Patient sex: M
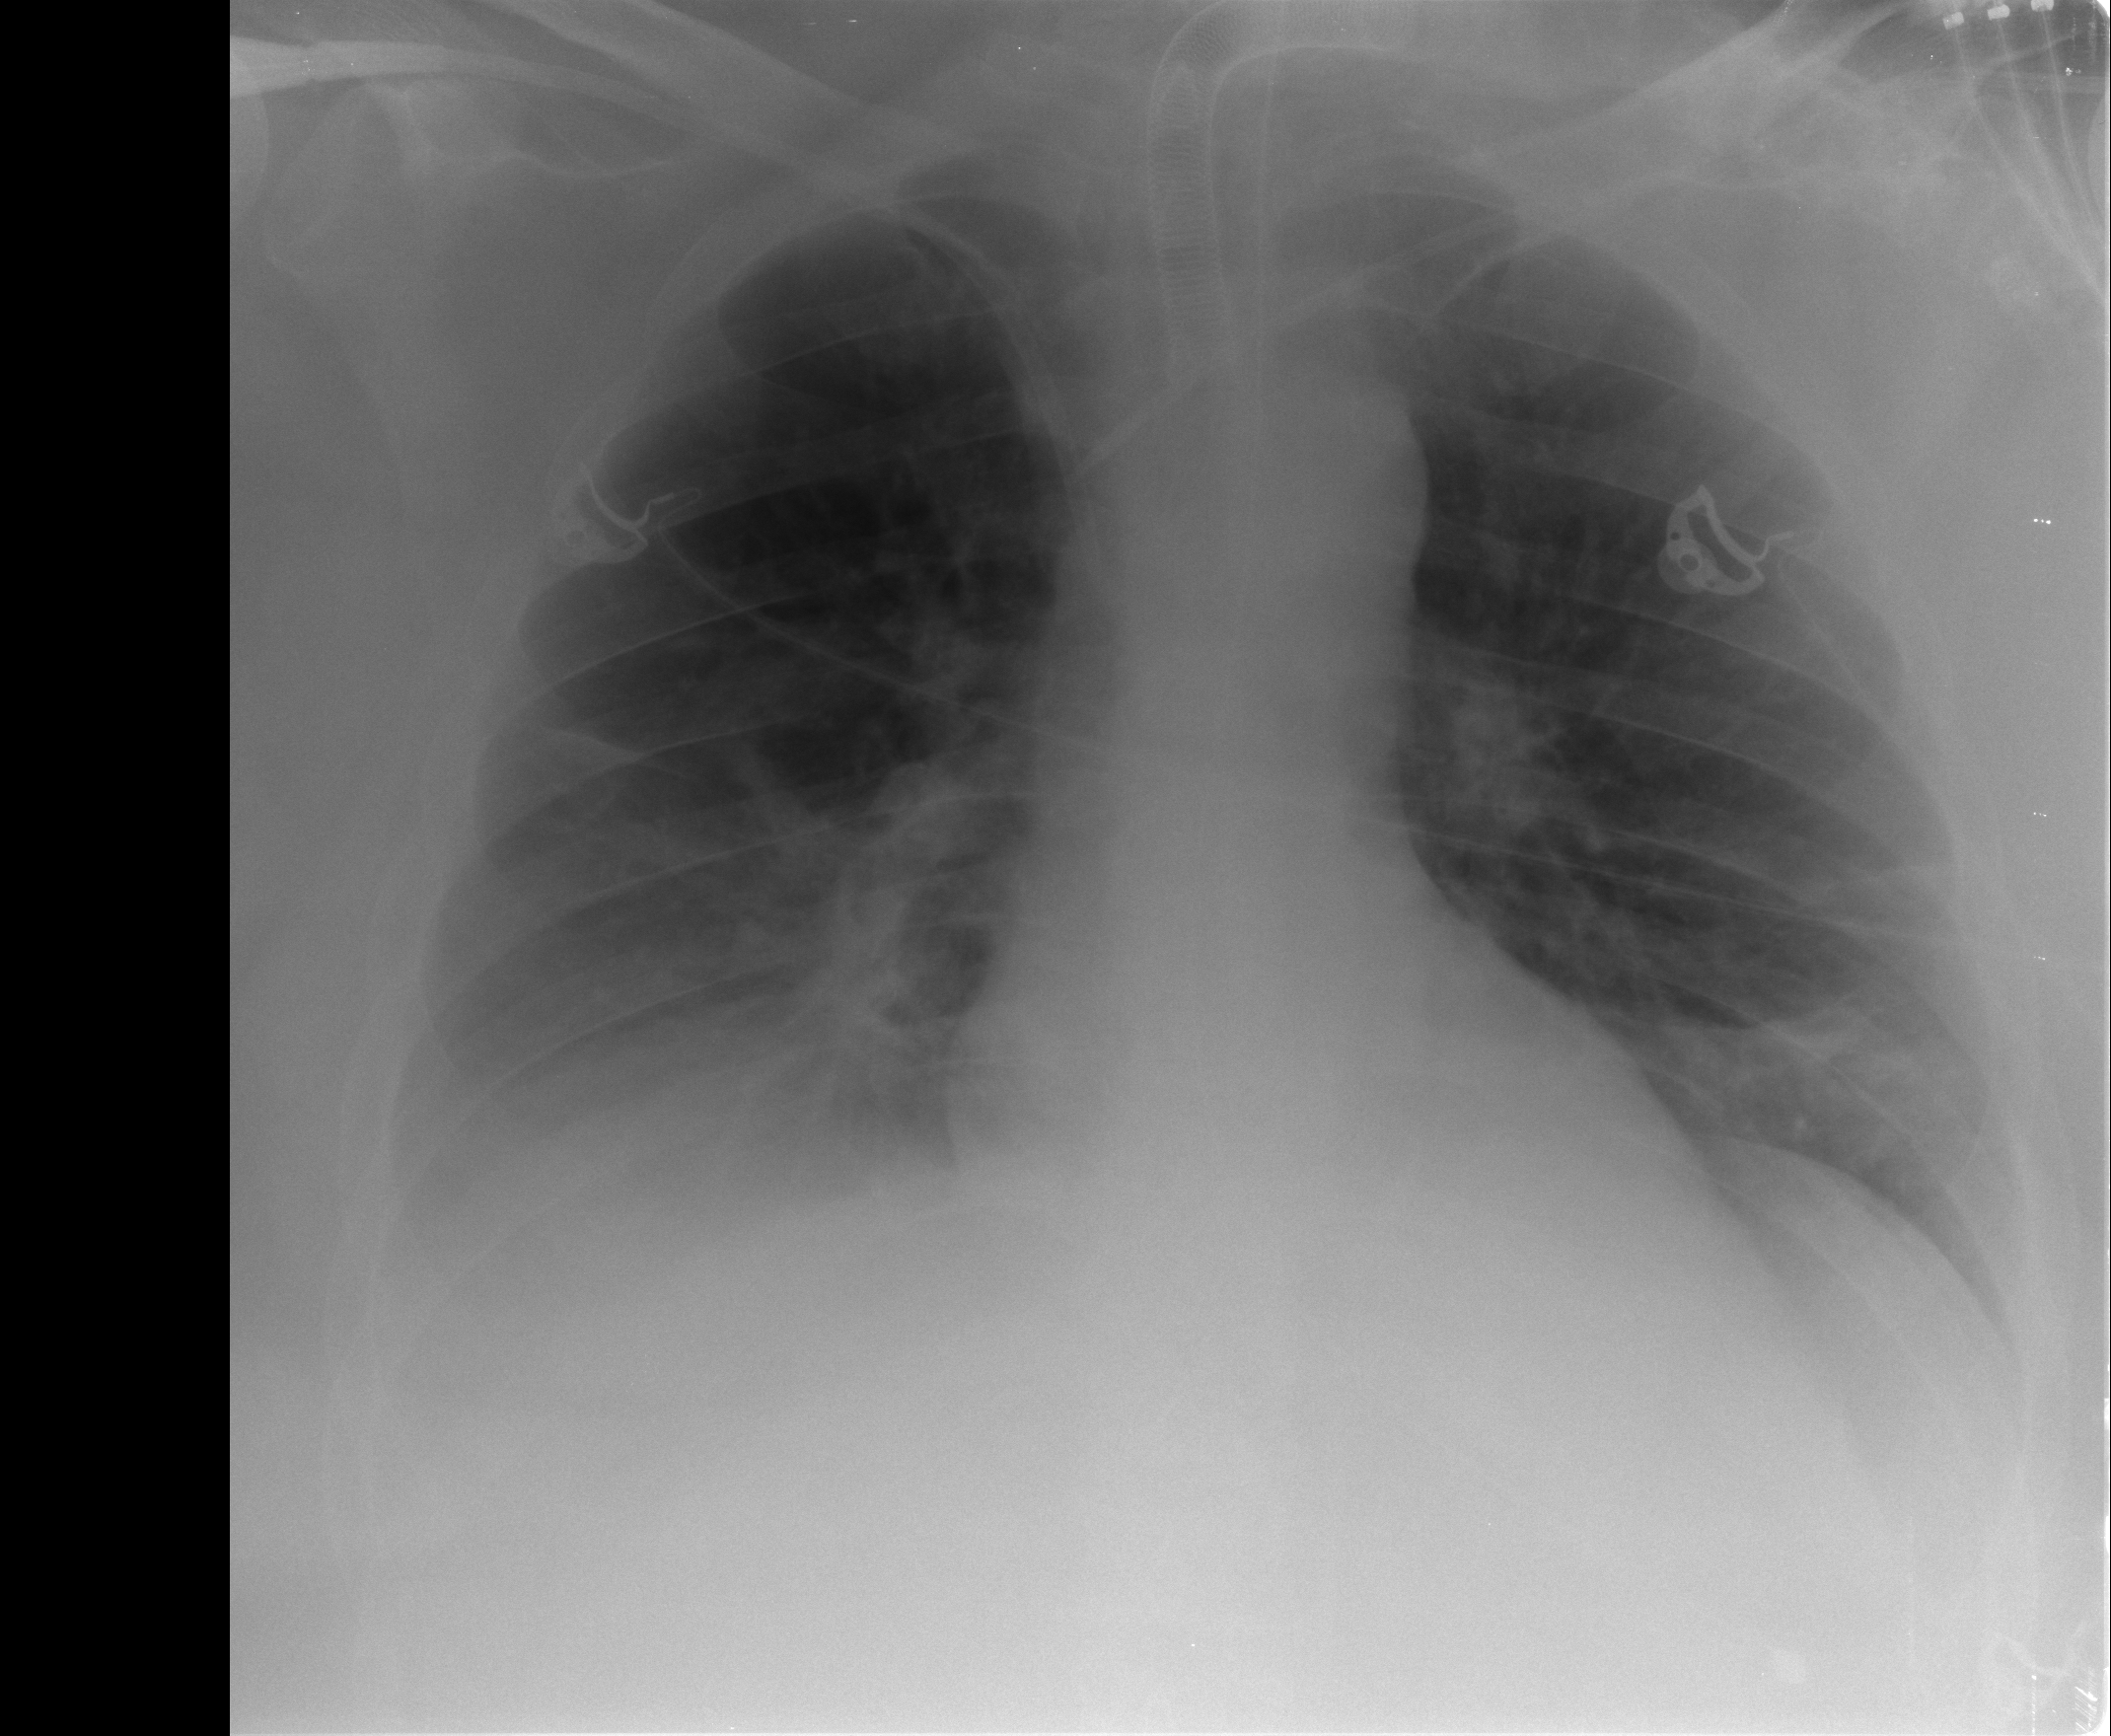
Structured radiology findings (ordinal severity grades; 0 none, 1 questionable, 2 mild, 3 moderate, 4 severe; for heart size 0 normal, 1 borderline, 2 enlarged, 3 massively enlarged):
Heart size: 0
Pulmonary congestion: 1
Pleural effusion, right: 2
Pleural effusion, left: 2
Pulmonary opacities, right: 0
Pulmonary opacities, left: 2
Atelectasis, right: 0
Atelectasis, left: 2